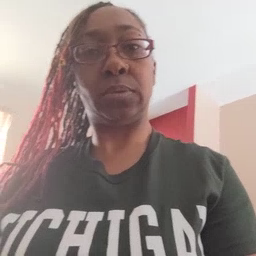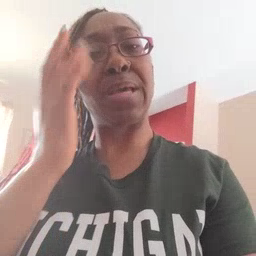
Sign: bedroom